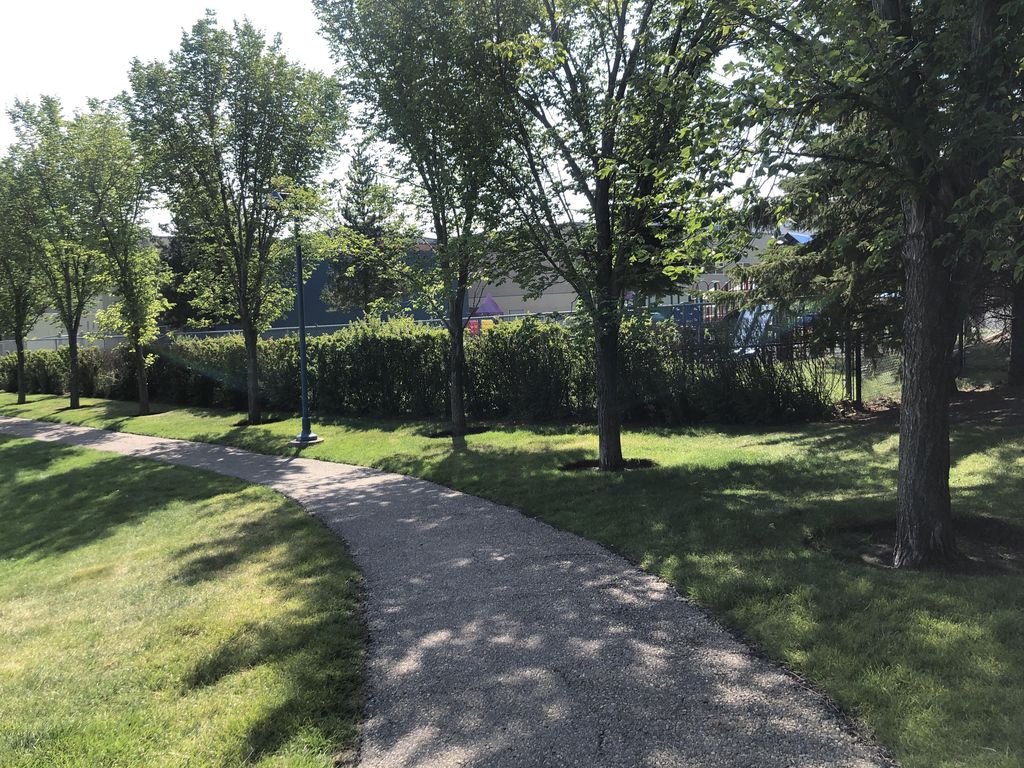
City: calgary